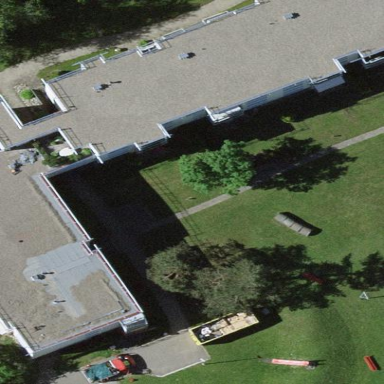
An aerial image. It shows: Flat-roofed apartment building.